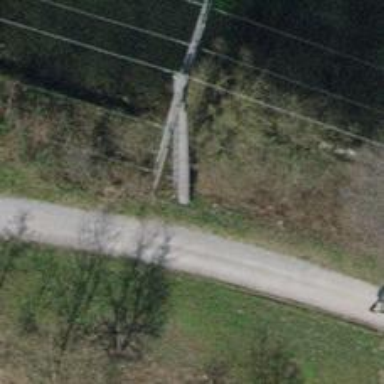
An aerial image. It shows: Power line with eight cables.